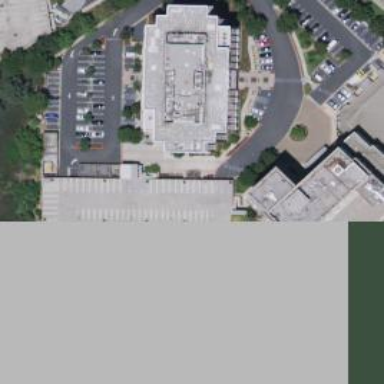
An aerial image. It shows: Multi-storey parking building.